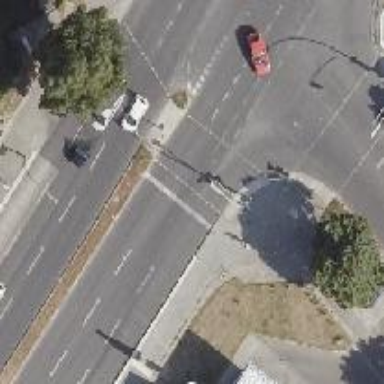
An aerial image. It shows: Road with traffic signals.